Question: What is the best approach to come up with the output below in SQL Server?
Query from Table 1 below and have an out like Table 2.
| Date | Time | In/Out |
| ---- | ---- | ------ |
| 8/1/2022 | 0800H | IN |
| 8/1/2022 | 0802H | IN |
| 8/1/2022 | 1700H | OUT |
| 8/2/2022 | 0810H | IN |
| 8/2/2022 | 1700H | OUT |
| 8/3/2022 | 0800H | IN |
| 8/3/2022 | 1700H | OUT |
| 8/3/2022 | 1710H | OUT |
Last IN First OUT Rule
| Date | IN | OUT |
| ---- | -- | --- |
| 8/1/2022 | 0802H | 1700H |
| 8/2/2022 | 0810H | 1700H |
| 8/3/2022 | 0800H | 1700H |
> As described in this image

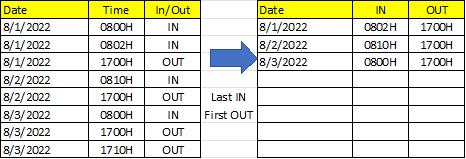
Answer: For this set a simple 'CASE' statement can be used to separate the from the :
'''
SELECT [Date]
, MAX(CASE [IN/OUT] WHEN 'IN' THEN [Time] END) AS [IN]
, MIN(CASE [IN/OUT] WHEN 'OUT' THEN [Time] END) AS [OUT]
FROM Times
GROUP BY [Date]
ORDER BY [Date]
'''
When the conditions get more complicated I prefer to use CTE syntax:
'''
WITH TimeData as (
SELECT [Date],[Time],[IN/OUT]
, CASE [IN/OUT] WHEN 'IN' THEN [Time] END AS IN_TIME
, CASE [IN/OUT] WHEN 'OUT' THEN [Time] END AS OUT_TIME
FROM Times
)
SELECT [Date]
, MAX(IN_TIME) AS [IN]
, MIN(OUT_TIME) AS [OUT]
FROM TimeData
GROUP BY [Date]
ORDER BY [Date];
'''
Both produce the same result set: (see <URL>
| Date | IN | OUT |
| ---- | -- | --- |
| 2022-08-01 | 0802H | 1700H |
| 2022-08-02 | 0810H | 1700H |
| 2022-08-03 | 0800H | 1700H |